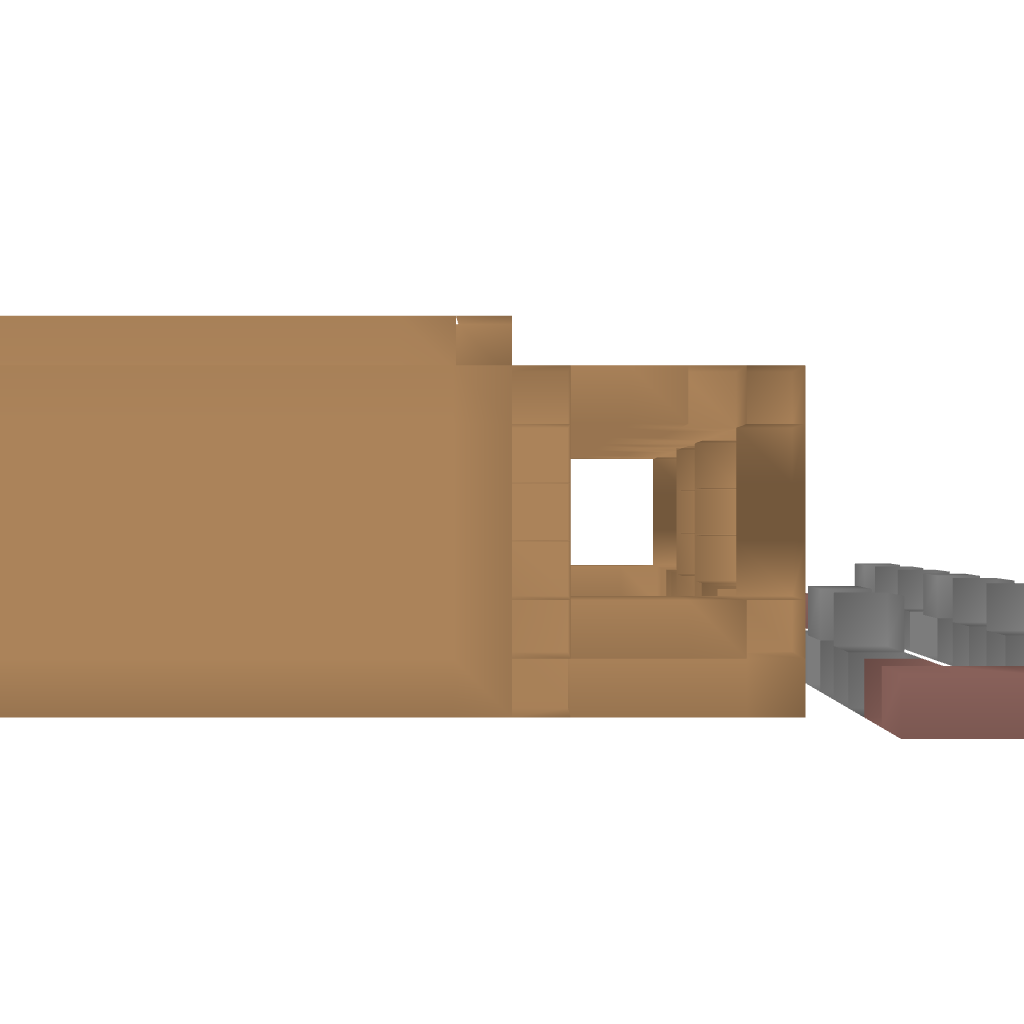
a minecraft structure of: Zombie Survival House wooden block